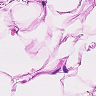
Metastatic tissue present: no